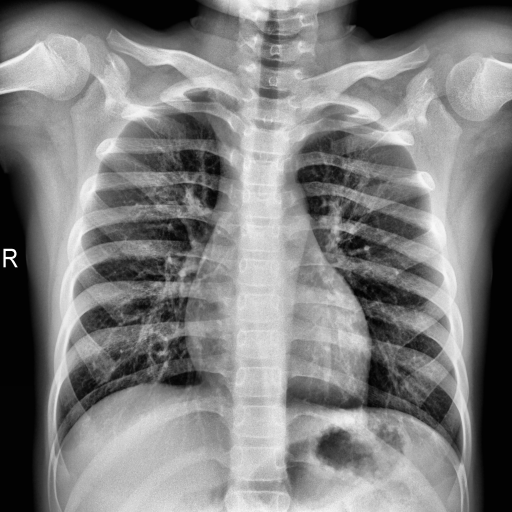
Finding: NORMAL